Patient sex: M
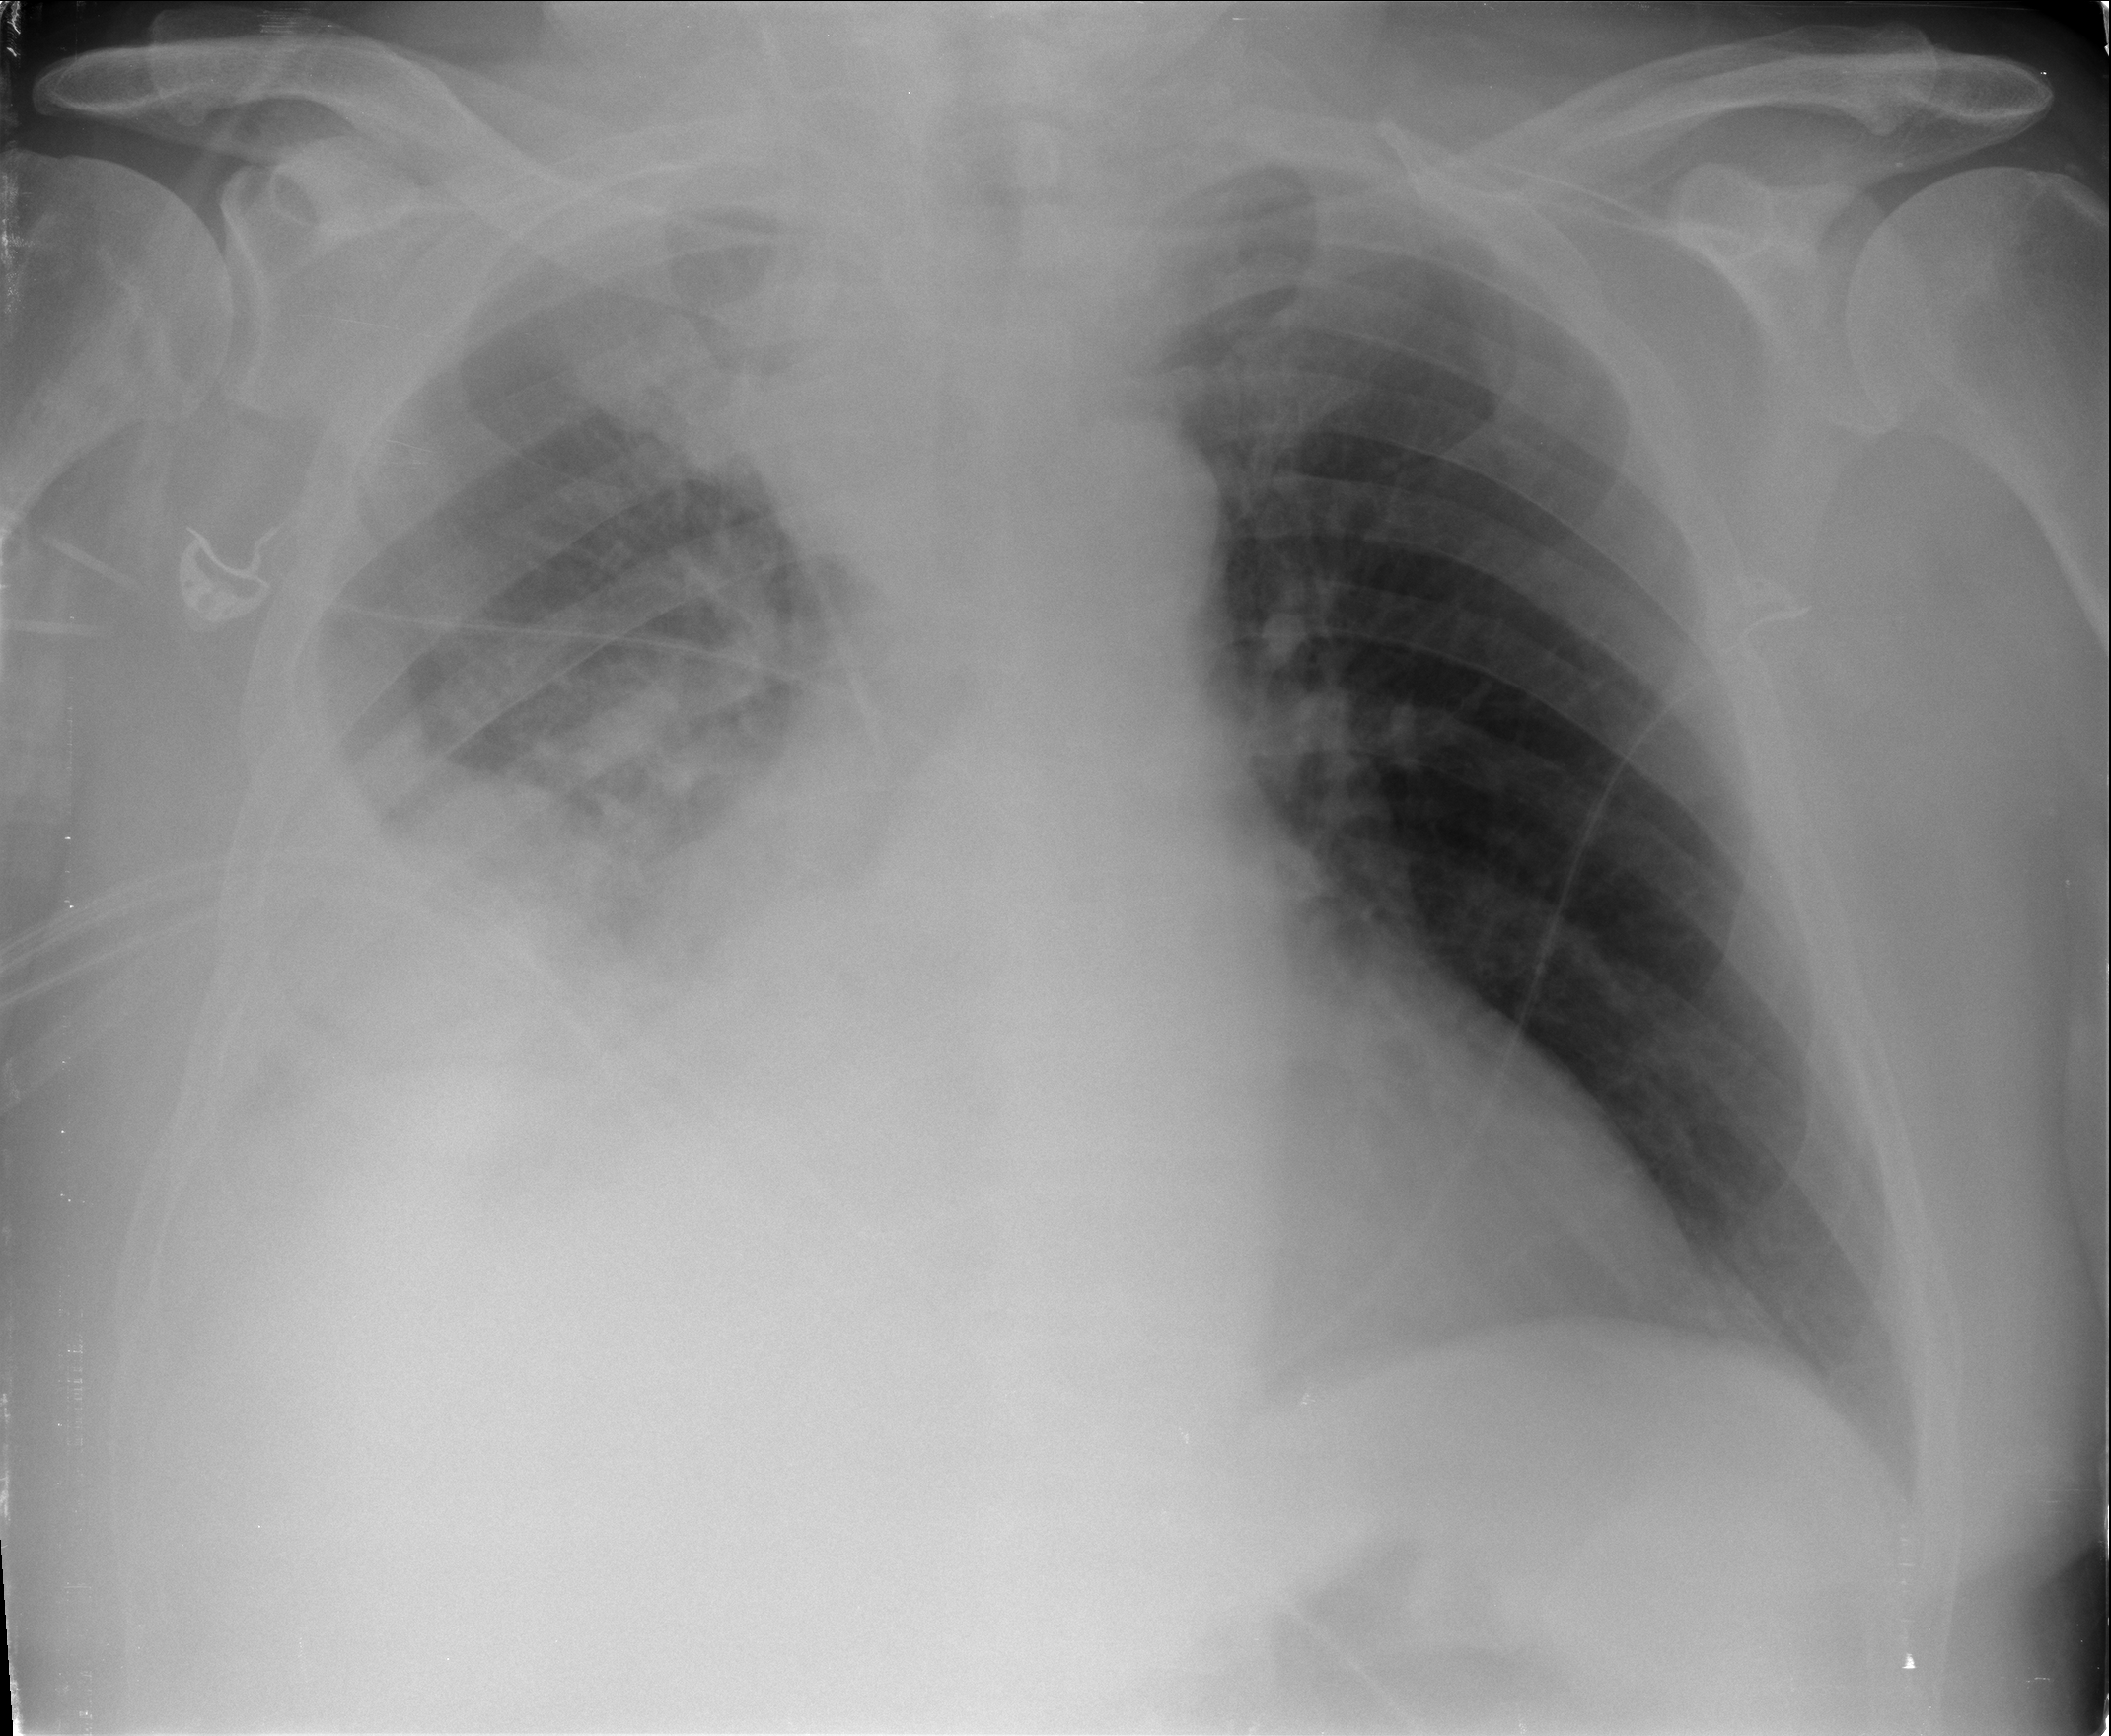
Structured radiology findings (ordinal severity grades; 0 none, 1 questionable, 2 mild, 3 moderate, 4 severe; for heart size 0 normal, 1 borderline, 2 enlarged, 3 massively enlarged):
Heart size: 2
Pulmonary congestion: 0
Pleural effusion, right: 3
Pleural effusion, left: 0
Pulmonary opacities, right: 3
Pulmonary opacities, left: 0
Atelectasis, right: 3
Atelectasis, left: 0